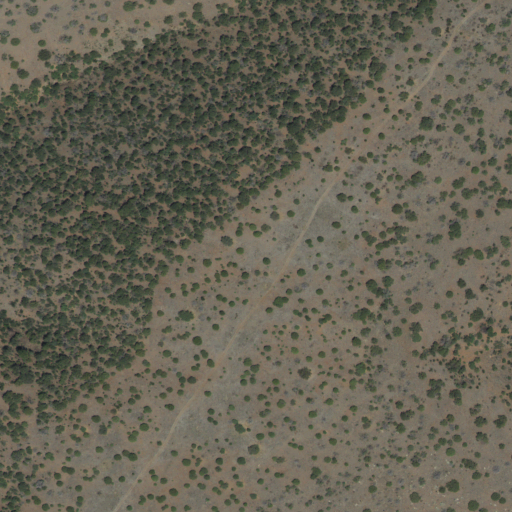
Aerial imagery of ridge(s) in New Mexico named Skillet Mesa containing evergreen forest and shrub